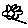
Label: flower